Question: I am trying to create the following shape as a background to a border. You will notice that the bottom section on the shape has a linear gradient to it.
I have played around with lines and shapes and gradients, but i have not been able to apply the below to a border. nor can i get a shape that looks like that.
Is this even possible? if so, can anyone help

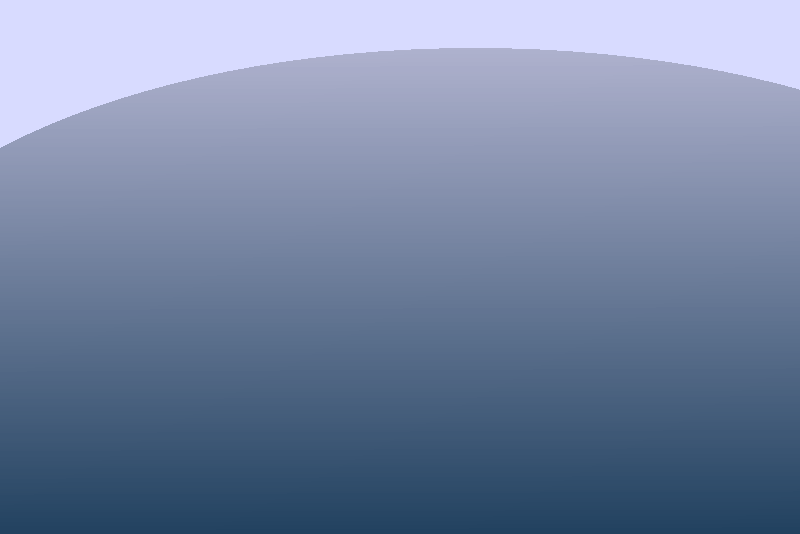
Answer: The below XAML produces a brush that looks similar to your picture. You should play around the colors, offsets, and the rest for the best appearance.
'''
<DrawingBrush x:Key="br1" Viewbox="0,0,100,100" ViewboxUnits="Absolute" >
<DrawingBrush.Drawing>
<DrawingGroup>
<GeometryDrawing Brush="Lavender">
<GeometryDrawing.Geometry>
<RectangleGeometry Rect="0,0,100,100" />
</GeometryDrawing.Geometry>
</GeometryDrawing>
<GeometryDrawing>
<GeometryDrawing.Brush>
<RadialGradientBrush GradientOrigin="0.5,0.01" Center="0.5,-0.2" RadiusX="100">
<GradientStop Color="MidnightBlue" Offset="1.0" />
<GradientStop Color="LightSteelBlue" Offset="0.0" />
</RadialGradientBrush>
</GeometryDrawing.Brush>
<GeometryDrawing.Geometry>
<EllipseGeometry Center="60,310" RadiusX="160" RadiusY="300" />
</GeometryDrawing.Geometry>
</GeometryDrawing>
</DrawingGroup>
</DrawingBrush.Drawing>
</DrawingBrush>
'''
Have fun!